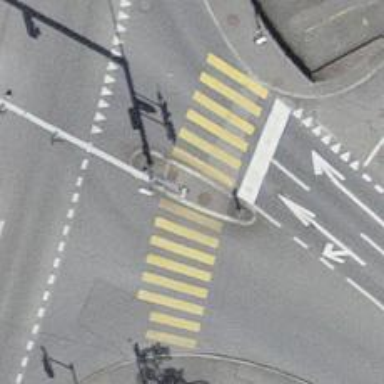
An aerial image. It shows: Marked road crossing with pedestrian island.